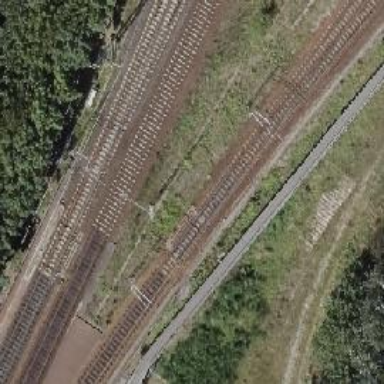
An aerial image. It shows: Railway switch with turnout to the right.